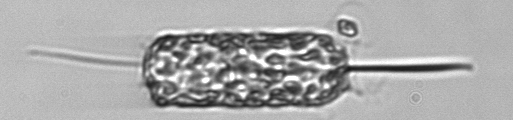
Label: Ditylum_brightwellii